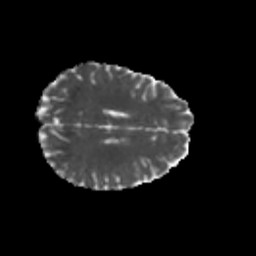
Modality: MD
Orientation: axial
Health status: healthy
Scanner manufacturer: philips
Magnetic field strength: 3 T
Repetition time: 6.964 s
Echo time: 0.092 s